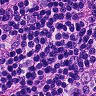
Metastatic tissue present: yes